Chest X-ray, PA view. Patient: 25 years old, sex F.
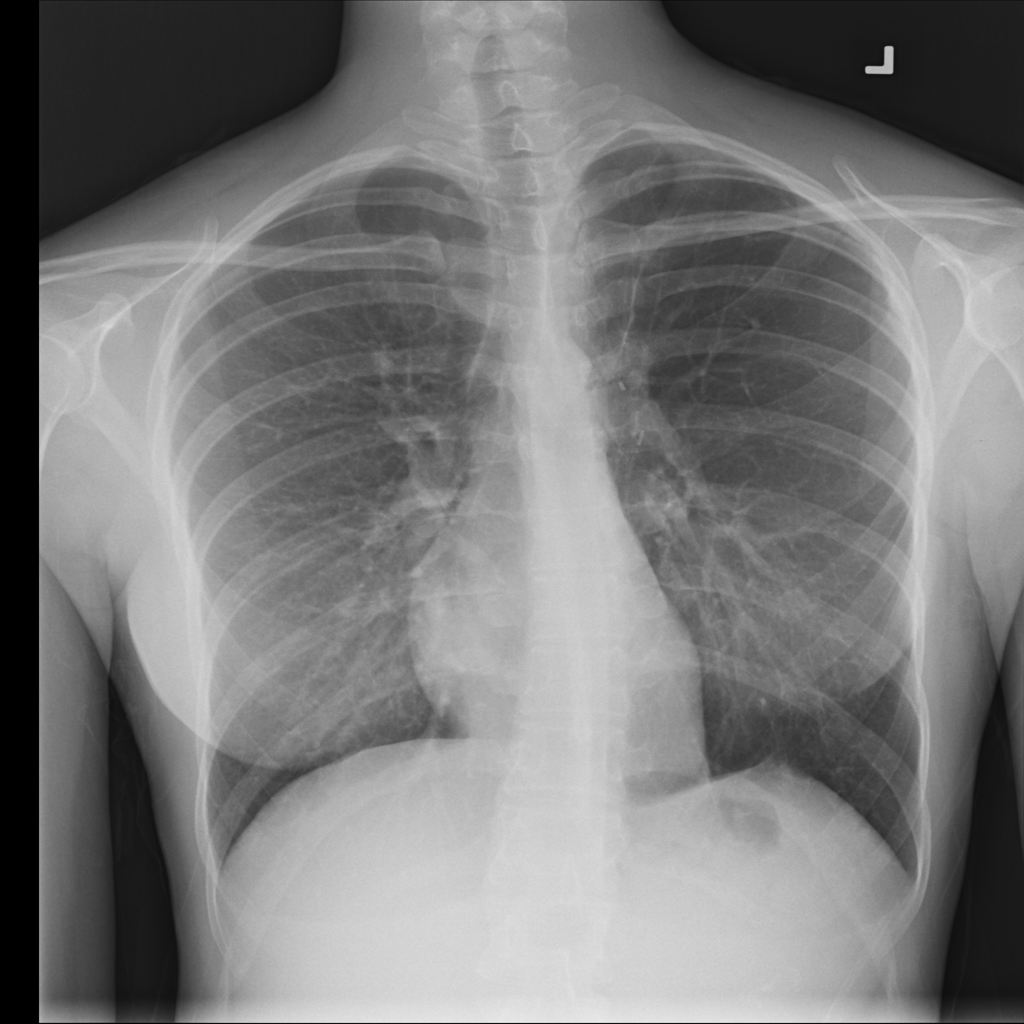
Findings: No Finding